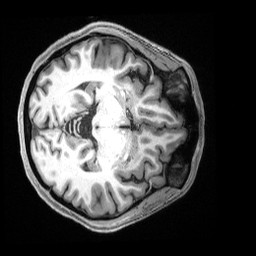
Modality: T1w
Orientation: axial
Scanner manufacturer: siemens
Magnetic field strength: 3 T
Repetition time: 2.5 s
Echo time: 0.00231 s